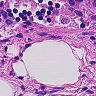
Metastatic tissue present: no